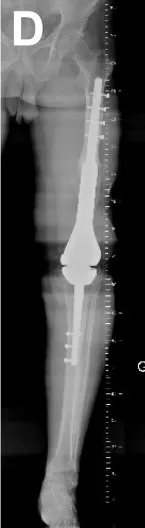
With purulent discharge and prosthesis exposition.
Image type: radiology (x_ray)